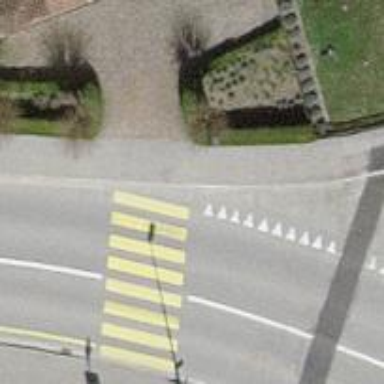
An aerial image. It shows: Kerb barrier.